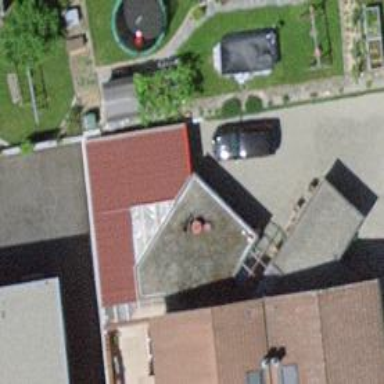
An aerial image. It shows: Garage.